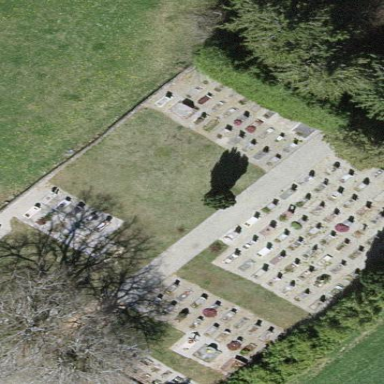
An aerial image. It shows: Cemetery.